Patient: sex M, age 68
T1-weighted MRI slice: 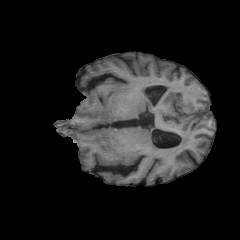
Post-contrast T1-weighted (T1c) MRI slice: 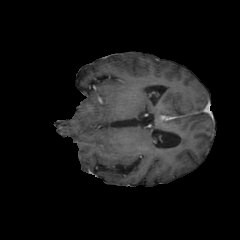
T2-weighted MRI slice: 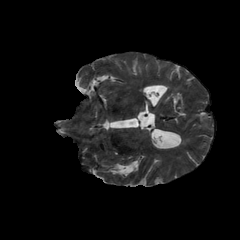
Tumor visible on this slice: no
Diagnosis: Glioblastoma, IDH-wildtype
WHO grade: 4